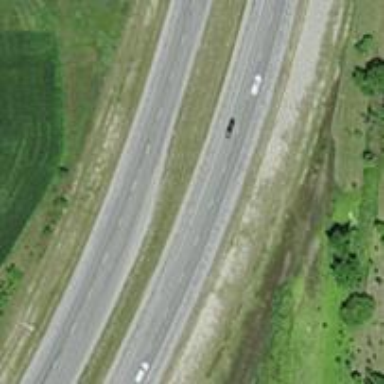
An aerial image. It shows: Primary highway with expressway characteristics.